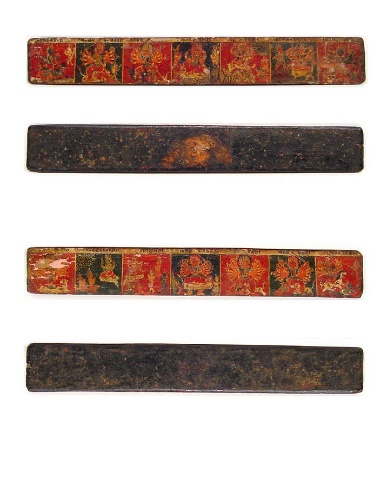
Date: 17th century
Object type: Book covers
Classification: Paintings
Medium: Distemper on wood
Culture: Nepal (Kathmandu Valley)
Dimensions: Each: 1 7/8 x 13 3/4 in. (4.8 x 34.9 cm)
Department: Asian Art
Credit line: Gift of Nancy Wiener Hamill, 2004
Accession year: 2004
Repository: Metropolitan Museum of Art, New York, NY